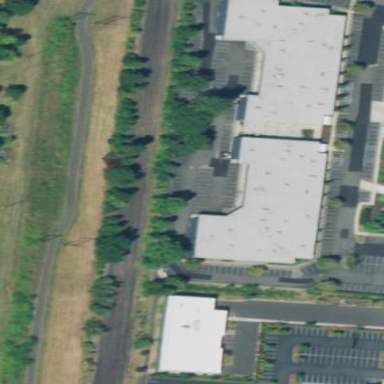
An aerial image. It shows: Office building.